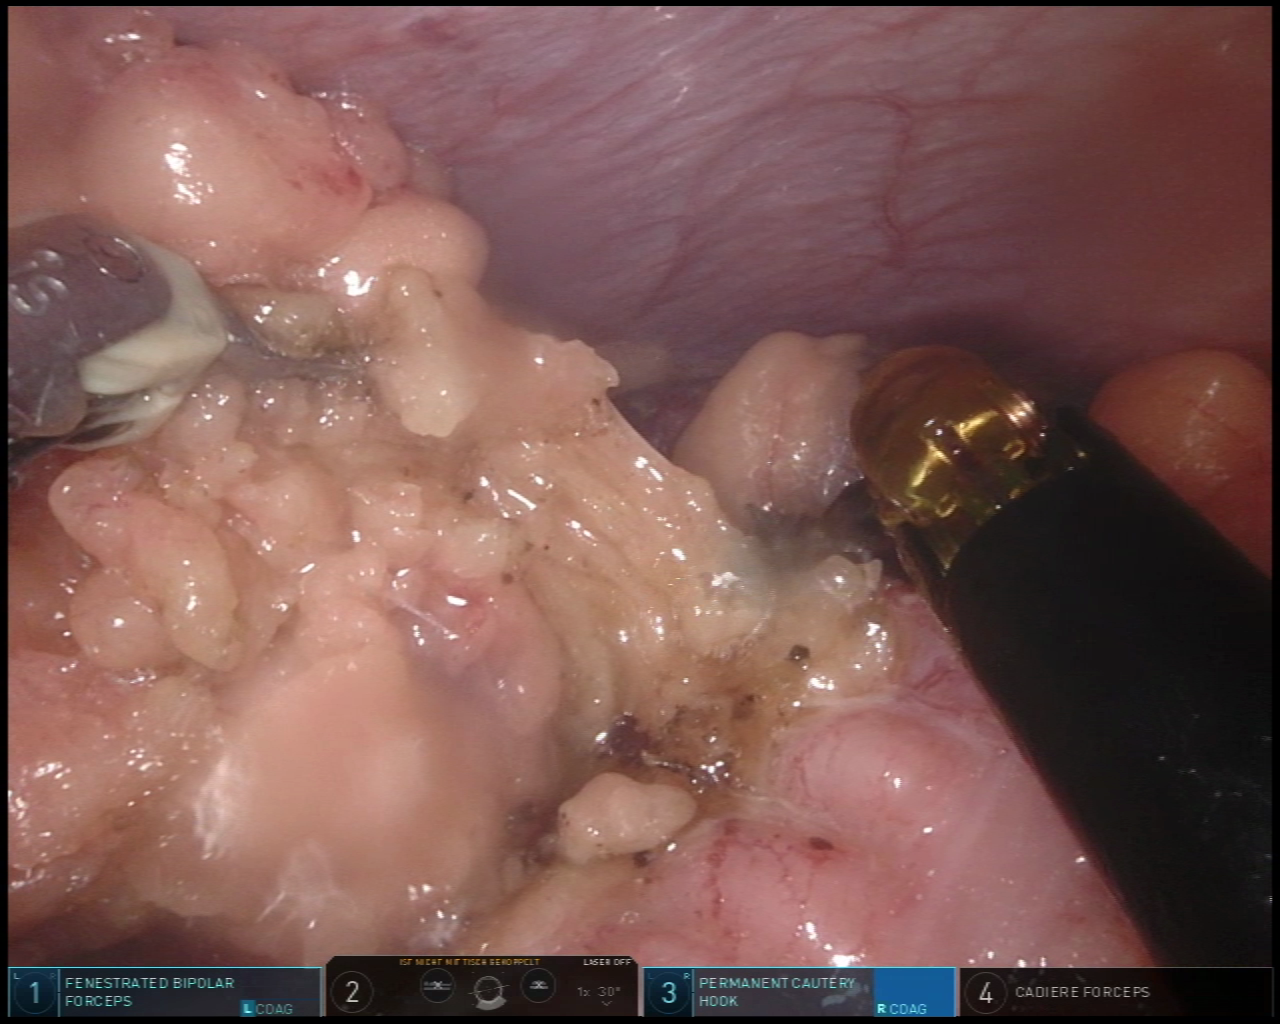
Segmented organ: colon
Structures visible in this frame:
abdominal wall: yes
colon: yes
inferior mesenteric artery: no
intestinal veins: no
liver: no
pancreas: no
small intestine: no
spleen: yes
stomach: no
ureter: no
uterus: no
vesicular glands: no